Brain MRI, t1w sequence, axial 2D slice.
Patient: age 26, sex F, weight 78 kg, height 1.78 m
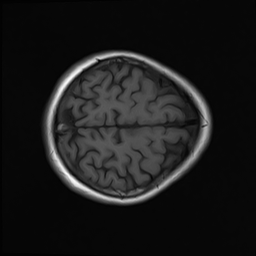